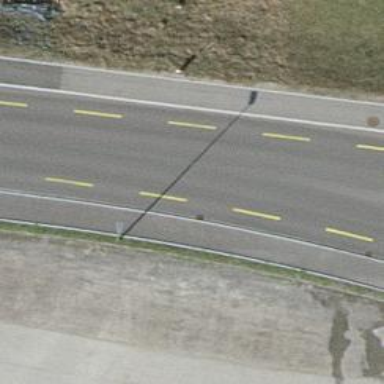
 with designated cycle lane on both sides."